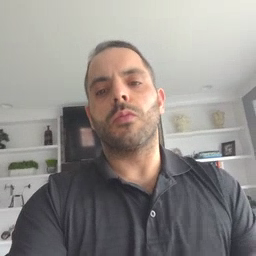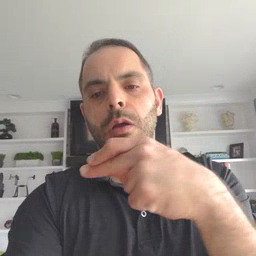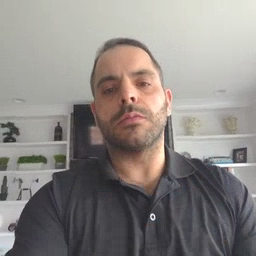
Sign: cut